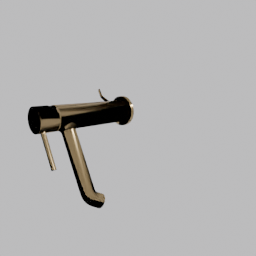
Label: appliances